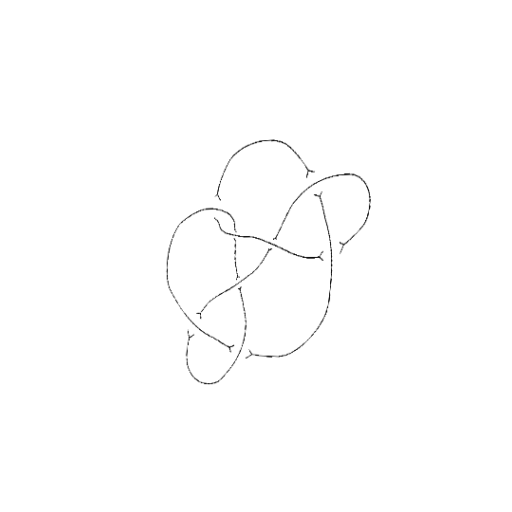
Crossing number: 8